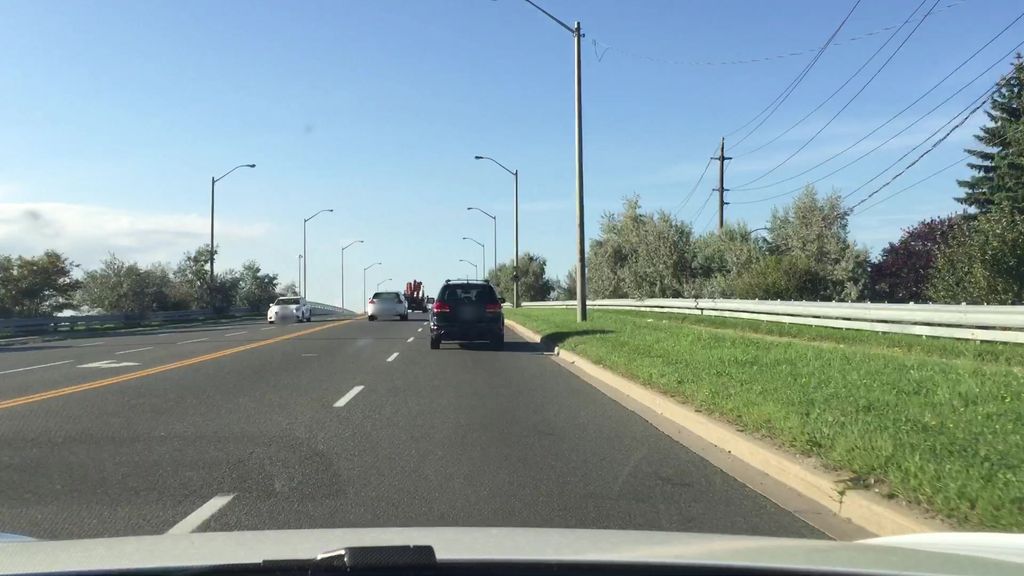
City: toronto